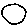
Label: circle